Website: apple
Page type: billing-address
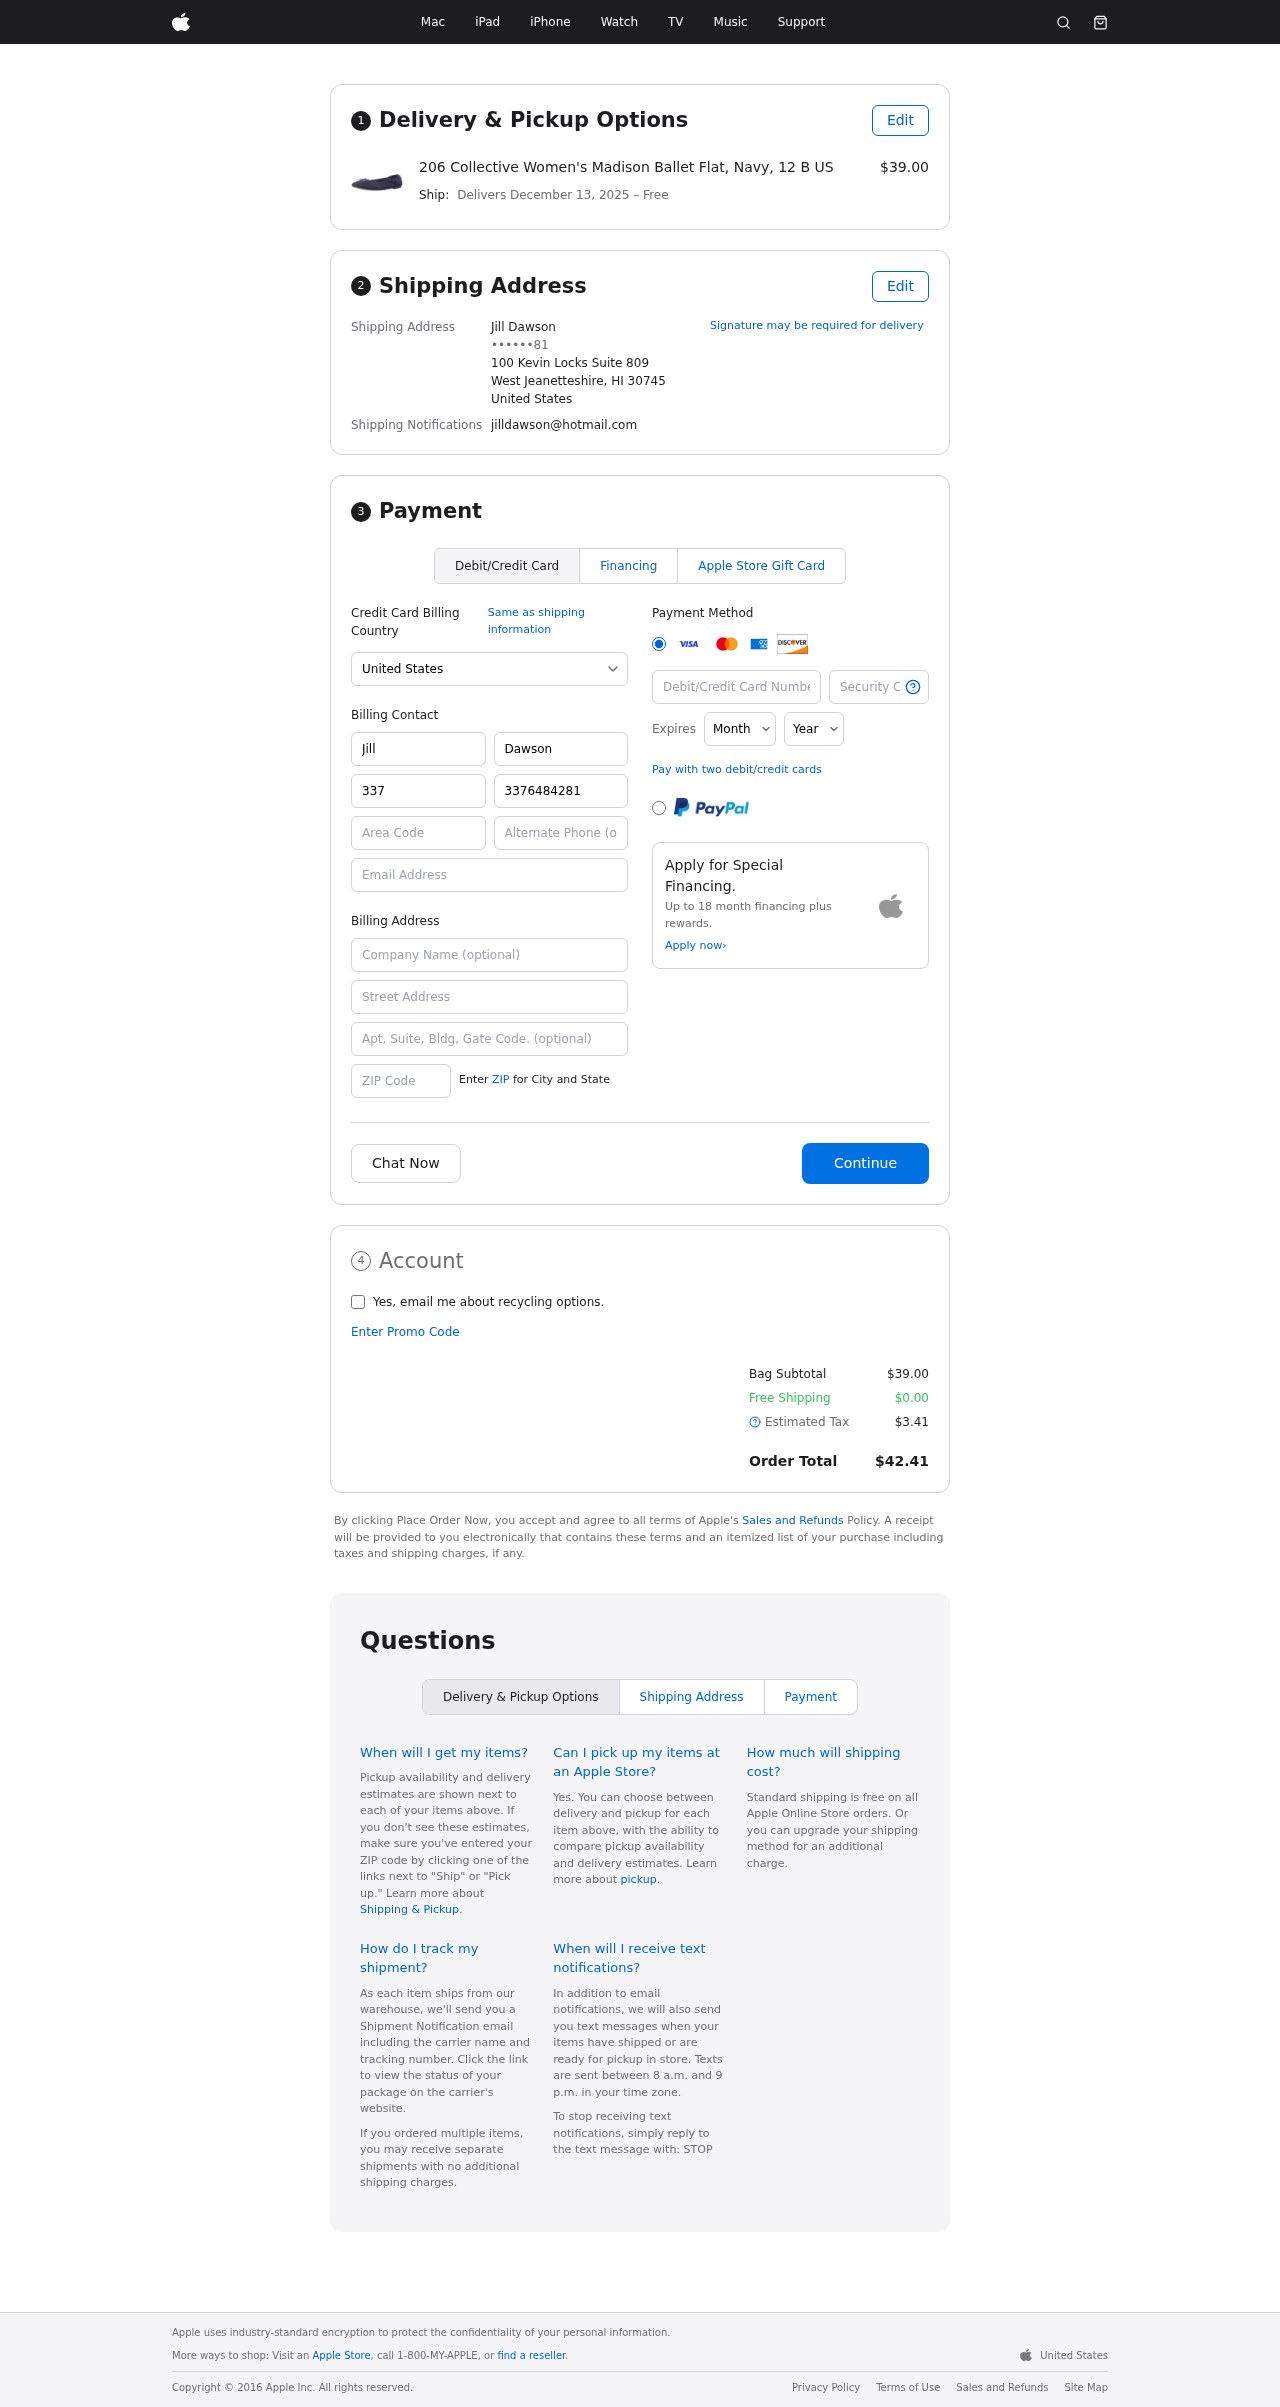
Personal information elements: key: PII_CARD_CVV
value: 388
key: PII_CARD_EXPIRY_MONTH
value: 05
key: PII_CARD_EXPIRY_YEAR
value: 29
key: PII_CARD_NUMBER
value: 4068 8811 5270 2142
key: PII_CITY_STATE_ZIP
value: West Jeanetteshire, HI 30745
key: PII_COUNTRY
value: United States
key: PII_EMAIL
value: jilldawson@hotmail.com
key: PII_FULLNAME
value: Jill Dawson
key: PII_STREET
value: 100 Kevin Locks Suite 809
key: PII_PHONE_MASKED
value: ••••••81
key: PII_BILLING_FIRSTNAME
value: Jill
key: PII_BILLING_LASTNAME
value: Dawson
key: PII_BILLING_PHONE_AREA
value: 337
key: PII_BILLING_PHONE
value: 3376484281
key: PII_BILLING_EMAIL
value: jilldawson@hotmail.com
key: PII_BILLING_COMPANY
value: Parks Group
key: PII_BILLING_STREET
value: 100 Kevin Locks Suite 809
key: PII_BILLING_STREET2
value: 980 Ryan Ranch
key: PII_BILLING_POSTCODE
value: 30745
Product elements: key: PRODUCT1_NAME
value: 206 Collective Women's Madison Ballet Flat, Navy, 12 B US
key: PRODUCT1_PRICE
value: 39
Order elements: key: ORDER_DELIVERY_DATE
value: December 13, 2025
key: ORDER_SUBTOTAL
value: $39.00
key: ORDER_SHIPPING_COST
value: $0.00
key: ORDER_TAX
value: $3.41
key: ORDER_TOTAL
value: $42.41